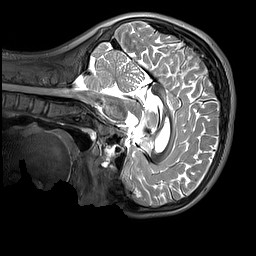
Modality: T2w
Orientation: sagittal
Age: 10
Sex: male
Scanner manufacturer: siemens
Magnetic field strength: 3 T
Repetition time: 3.2 s
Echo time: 0.408 s